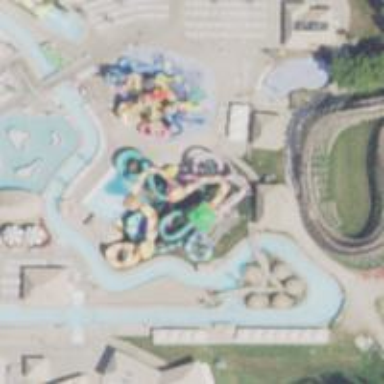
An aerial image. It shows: Water slide attraction.